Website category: auto
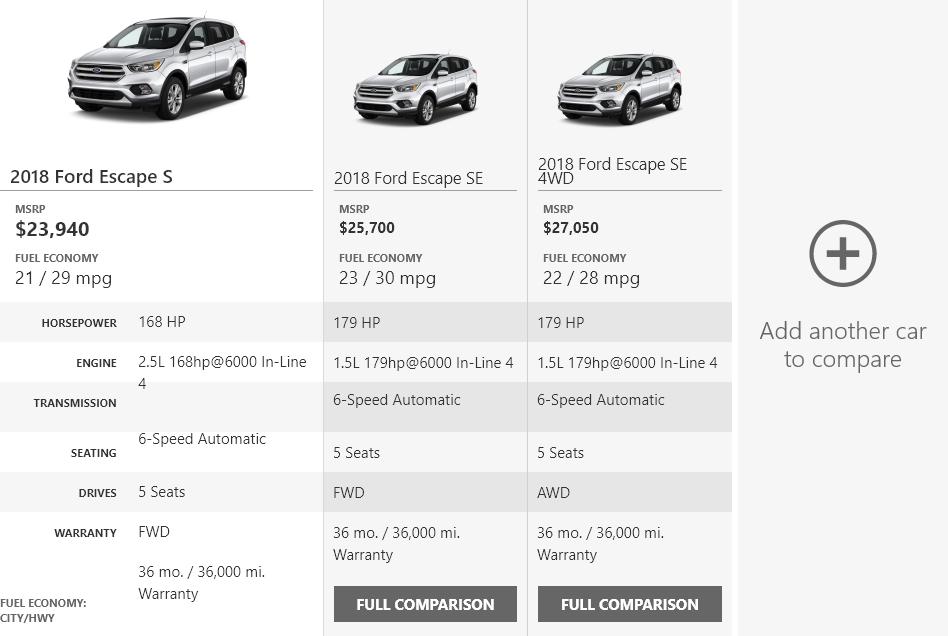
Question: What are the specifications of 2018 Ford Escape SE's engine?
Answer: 1.5L 179hp@6000 In-Line 4

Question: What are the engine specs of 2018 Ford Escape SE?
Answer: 1.5L 179hp@6000 In-Line 4

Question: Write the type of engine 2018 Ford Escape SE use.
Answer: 1.5L 179hp@6000 In-Line 4

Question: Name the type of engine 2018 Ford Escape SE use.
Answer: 1.5L 179hp@6000 In-Line 4

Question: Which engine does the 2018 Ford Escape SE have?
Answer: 1.5L 179hp@6000 In-Line 4

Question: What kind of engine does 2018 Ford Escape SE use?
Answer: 1.5L 179hp@6000 In-Line 4

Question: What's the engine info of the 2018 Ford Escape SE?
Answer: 1.5L 179hp@6000 In-Line 4

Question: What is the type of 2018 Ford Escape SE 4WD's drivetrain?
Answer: AWD

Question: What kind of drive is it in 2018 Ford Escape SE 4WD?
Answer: AWD

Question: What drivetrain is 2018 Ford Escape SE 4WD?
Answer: AWD

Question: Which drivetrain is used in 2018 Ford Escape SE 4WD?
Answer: AWD

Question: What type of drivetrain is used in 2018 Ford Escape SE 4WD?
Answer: AWD

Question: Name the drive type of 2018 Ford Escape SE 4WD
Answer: AWD

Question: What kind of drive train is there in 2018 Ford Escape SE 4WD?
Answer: AWD

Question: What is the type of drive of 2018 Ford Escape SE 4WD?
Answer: AWD

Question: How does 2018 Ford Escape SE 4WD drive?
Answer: AWD

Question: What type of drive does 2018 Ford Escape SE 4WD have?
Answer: AWD

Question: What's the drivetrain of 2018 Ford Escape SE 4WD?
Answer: AWD

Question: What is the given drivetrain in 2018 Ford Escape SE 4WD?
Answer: AWD

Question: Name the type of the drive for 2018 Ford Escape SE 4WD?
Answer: AWD

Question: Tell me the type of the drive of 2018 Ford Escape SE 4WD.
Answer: AWD

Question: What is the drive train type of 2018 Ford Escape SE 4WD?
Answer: AWD

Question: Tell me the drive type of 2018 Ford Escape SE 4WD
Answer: AWD

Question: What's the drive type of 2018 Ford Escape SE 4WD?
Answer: AWD

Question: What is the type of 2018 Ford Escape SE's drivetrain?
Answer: FWD

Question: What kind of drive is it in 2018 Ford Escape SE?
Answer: FWD

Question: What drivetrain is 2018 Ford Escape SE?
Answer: FWD

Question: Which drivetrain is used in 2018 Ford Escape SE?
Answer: FWD

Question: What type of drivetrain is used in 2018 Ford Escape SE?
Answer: FWD

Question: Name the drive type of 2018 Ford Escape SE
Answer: FWD

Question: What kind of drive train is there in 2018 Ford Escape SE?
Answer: FWD

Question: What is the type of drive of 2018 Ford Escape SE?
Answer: FWD

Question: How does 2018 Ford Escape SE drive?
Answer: FWD

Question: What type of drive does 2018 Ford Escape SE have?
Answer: FWD

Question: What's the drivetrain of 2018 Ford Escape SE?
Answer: FWD

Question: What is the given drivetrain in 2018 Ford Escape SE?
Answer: FWD

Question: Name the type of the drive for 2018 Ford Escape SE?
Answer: FWD

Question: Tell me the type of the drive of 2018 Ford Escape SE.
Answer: FWD

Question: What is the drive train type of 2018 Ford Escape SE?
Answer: FWD

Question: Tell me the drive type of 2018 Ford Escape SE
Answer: FWD

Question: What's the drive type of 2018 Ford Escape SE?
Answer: FWD

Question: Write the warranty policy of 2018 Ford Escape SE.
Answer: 36 mo. / 36,000 mi. Warranty

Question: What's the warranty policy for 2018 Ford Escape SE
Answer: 36 mo. / 36,000 mi. Warranty

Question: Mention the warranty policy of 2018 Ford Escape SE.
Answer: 36 mo. / 36,000 mi. Warranty

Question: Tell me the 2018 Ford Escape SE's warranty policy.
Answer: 36 mo. / 36,000 mi. Warranty